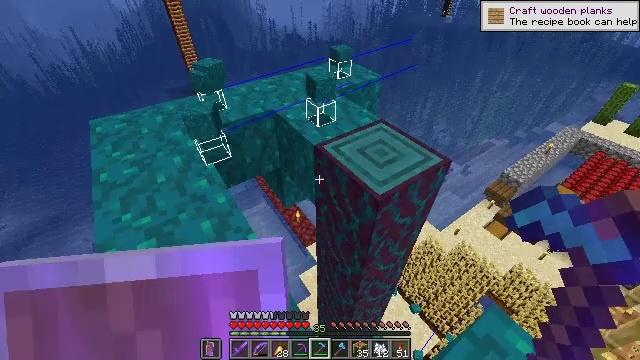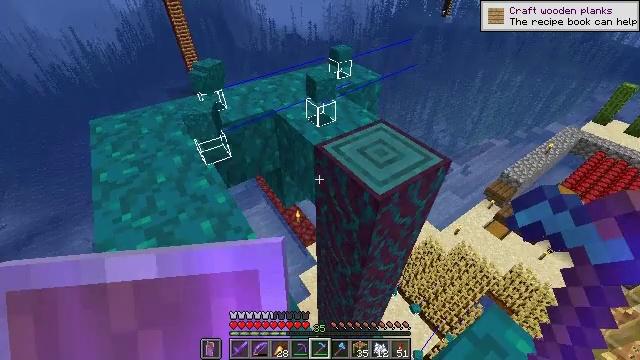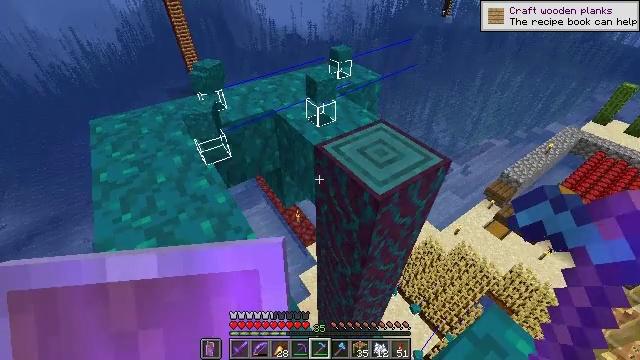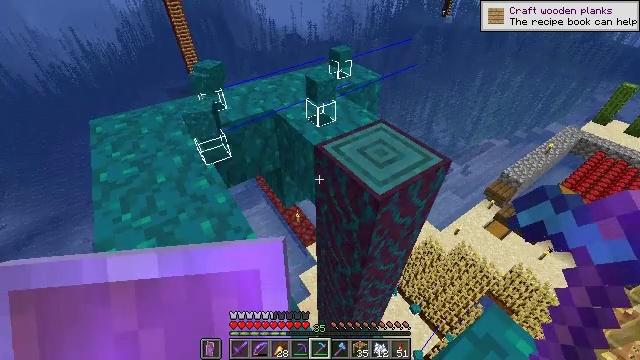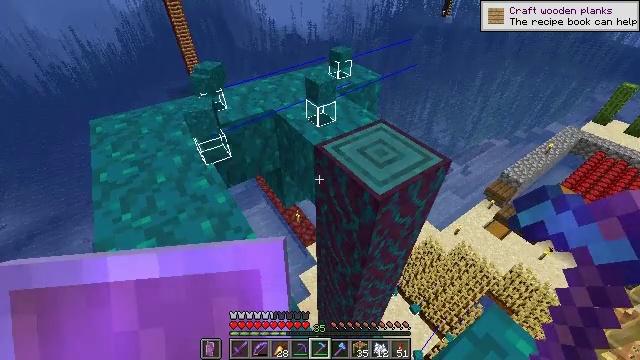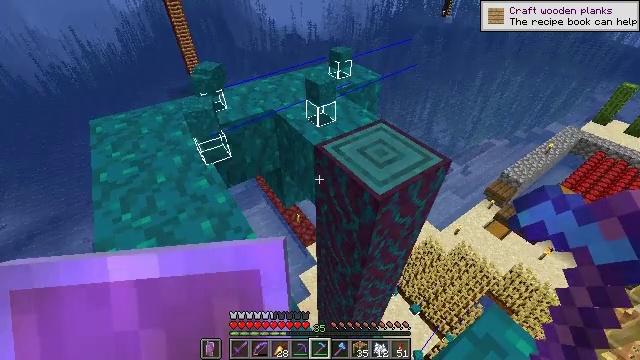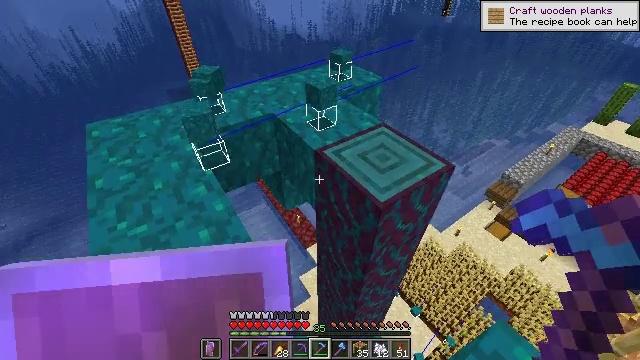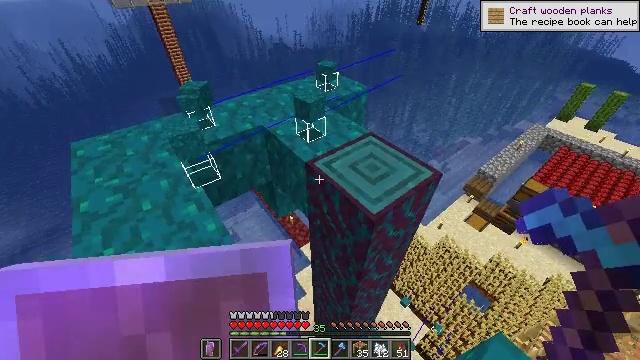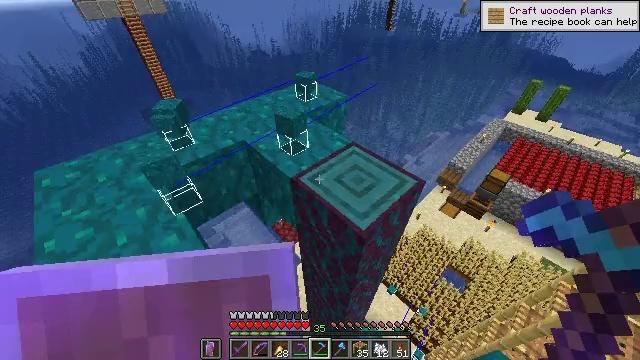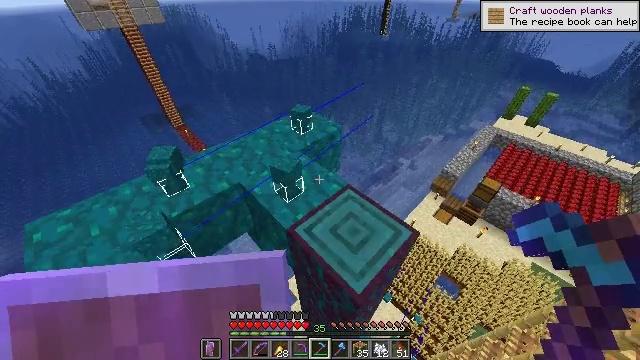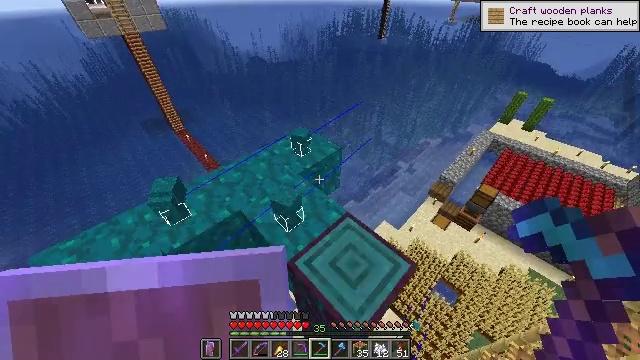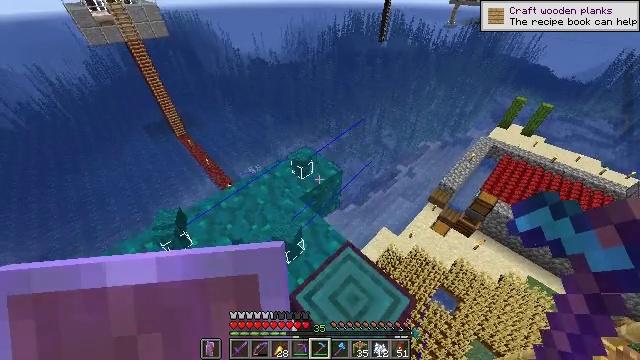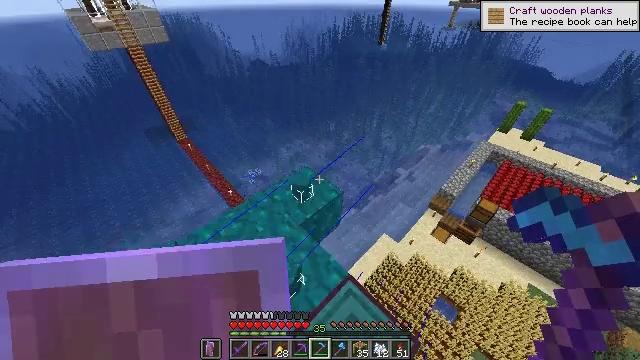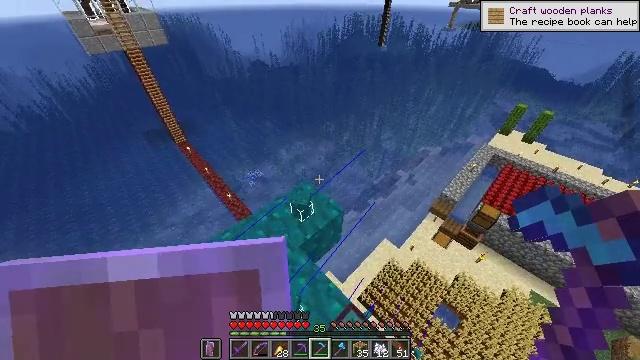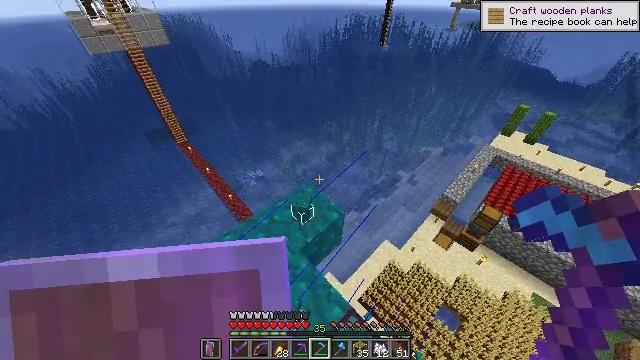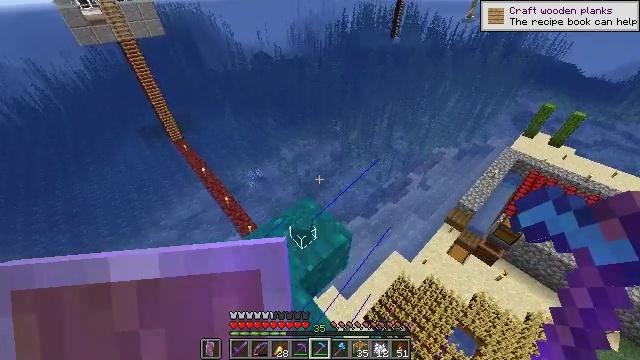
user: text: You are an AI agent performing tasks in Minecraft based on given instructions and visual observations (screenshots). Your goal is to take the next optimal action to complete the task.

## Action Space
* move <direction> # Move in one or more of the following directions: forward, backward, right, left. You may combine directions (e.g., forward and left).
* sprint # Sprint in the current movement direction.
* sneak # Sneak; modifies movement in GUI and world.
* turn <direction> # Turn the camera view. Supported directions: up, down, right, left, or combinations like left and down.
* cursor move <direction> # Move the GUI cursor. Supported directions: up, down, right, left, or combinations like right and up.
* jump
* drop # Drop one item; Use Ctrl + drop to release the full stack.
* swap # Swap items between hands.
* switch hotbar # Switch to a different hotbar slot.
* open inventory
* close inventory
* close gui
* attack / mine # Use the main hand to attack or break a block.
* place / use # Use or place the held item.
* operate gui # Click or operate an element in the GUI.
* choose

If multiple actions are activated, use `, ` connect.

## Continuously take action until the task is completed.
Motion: motion action
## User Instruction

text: Attack the warped wart block to obtain it.
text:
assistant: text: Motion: no_op
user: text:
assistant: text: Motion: no_op
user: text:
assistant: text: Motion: no_op
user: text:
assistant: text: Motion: no_op
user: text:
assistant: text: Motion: no_op
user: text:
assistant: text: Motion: move forward, sprint
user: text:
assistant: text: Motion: move forward, sprint, turn right
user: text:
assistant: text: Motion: move forward, sprint, turn right
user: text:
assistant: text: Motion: move forward, sprint, jump
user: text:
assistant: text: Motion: move forward, sprint, jump
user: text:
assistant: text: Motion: move forward, sprint, jump
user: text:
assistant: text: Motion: move forward, sprint, jump
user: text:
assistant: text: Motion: move forward, sprint
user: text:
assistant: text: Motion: no_op
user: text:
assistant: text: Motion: turn left
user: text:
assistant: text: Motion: turn left
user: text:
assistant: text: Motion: sneak, turn left
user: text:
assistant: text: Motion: sneak, turn left and down
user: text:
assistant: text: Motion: sneak, turn left and down
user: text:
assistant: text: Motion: sneak, turn left and down
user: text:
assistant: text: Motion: sneak, turn left and down
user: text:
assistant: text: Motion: sneak, turn left and down
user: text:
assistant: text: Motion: sneak, turn left and down
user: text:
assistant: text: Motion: sneak, turn left and down
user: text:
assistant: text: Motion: move forward, sneak, turn left and down
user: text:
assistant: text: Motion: move forward, sneak, turn left
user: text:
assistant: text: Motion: move forward, sneak, turn left
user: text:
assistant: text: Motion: move forward, sneak, turn left
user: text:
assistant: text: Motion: move forward, sneak
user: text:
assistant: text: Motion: move forward, sneak